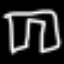
Label: pants